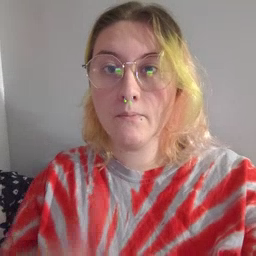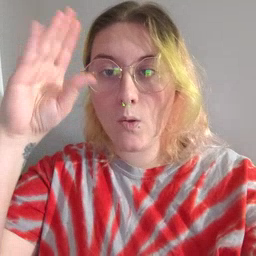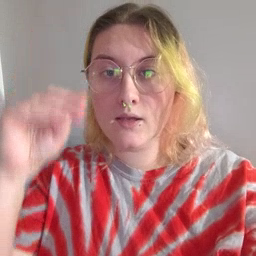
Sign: boy